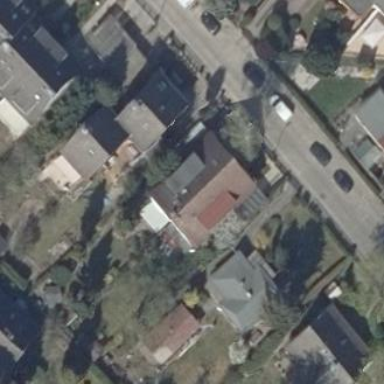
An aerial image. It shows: Semidetached house with gabled roof.